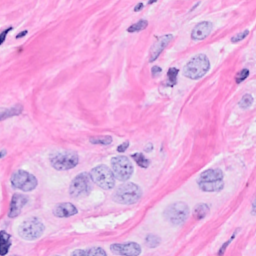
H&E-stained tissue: Breast